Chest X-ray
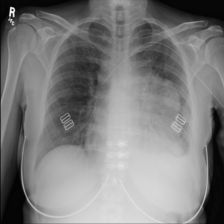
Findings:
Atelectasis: negative
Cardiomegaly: negative
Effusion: positive
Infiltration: negative
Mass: positive
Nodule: negative
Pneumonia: negative
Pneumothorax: negative
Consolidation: negative
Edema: negative
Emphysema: negative
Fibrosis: negative
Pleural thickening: negative
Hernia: negative